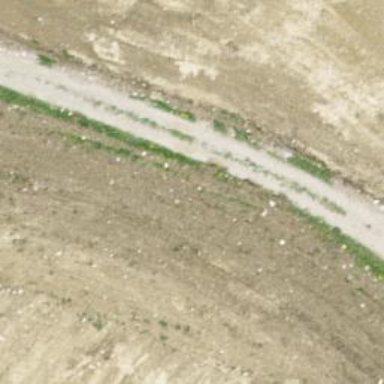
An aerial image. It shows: Compacted track with grade2 level.